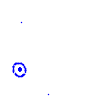
Particle: proton